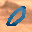
Label: 0